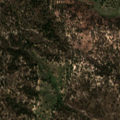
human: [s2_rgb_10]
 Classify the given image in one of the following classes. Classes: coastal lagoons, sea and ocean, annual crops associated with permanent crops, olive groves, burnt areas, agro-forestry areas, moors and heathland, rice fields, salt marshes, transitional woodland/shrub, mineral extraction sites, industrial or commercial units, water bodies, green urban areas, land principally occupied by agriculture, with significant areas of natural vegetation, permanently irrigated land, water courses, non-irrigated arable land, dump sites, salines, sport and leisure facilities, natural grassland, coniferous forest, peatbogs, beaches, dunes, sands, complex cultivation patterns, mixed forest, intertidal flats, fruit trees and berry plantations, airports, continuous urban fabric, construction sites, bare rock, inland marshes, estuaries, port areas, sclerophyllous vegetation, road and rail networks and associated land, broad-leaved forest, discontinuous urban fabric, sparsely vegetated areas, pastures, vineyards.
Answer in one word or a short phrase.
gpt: agro-forestry areas, broad-leaved forest